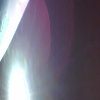
Label: sunburn